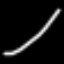
Label: line